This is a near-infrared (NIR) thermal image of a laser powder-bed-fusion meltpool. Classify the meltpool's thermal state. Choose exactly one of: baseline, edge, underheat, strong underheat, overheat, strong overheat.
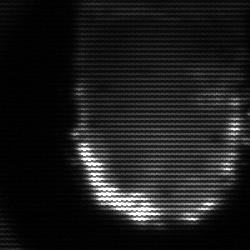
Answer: baseline